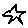
Label: star